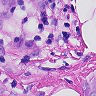
Metastatic tissue present: yes